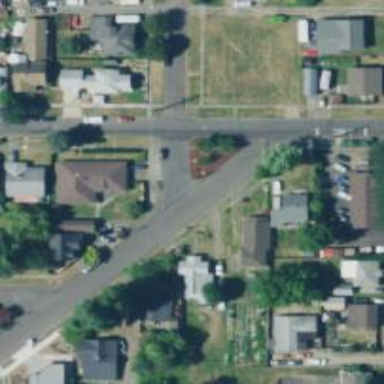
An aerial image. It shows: Residential road with sidewalk on the left.